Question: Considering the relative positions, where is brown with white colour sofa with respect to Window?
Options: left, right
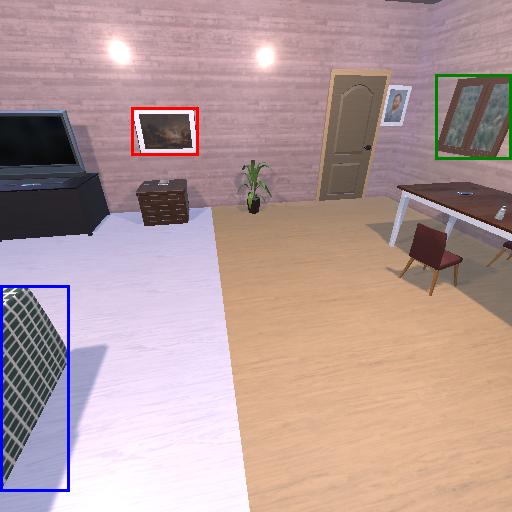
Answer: left